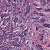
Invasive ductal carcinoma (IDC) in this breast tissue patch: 1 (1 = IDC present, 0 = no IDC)